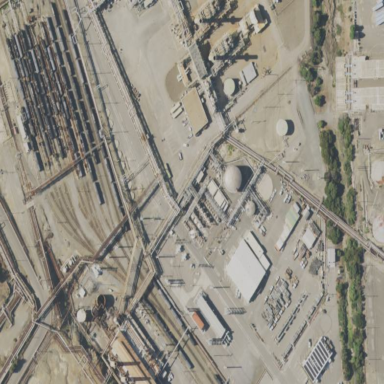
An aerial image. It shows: Industrial area with refinery.